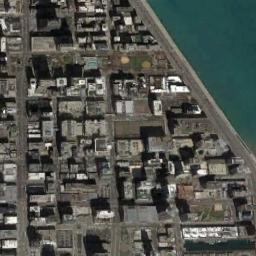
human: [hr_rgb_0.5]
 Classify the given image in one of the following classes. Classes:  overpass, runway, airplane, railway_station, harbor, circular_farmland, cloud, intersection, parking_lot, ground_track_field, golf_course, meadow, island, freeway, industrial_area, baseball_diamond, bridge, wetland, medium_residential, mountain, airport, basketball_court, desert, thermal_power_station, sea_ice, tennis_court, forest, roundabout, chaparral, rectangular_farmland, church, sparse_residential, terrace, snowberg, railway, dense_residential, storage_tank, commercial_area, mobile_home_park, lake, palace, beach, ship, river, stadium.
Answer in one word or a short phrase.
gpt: commercial_area